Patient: sex F, age 40
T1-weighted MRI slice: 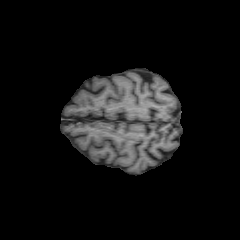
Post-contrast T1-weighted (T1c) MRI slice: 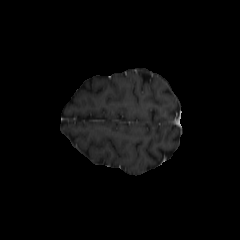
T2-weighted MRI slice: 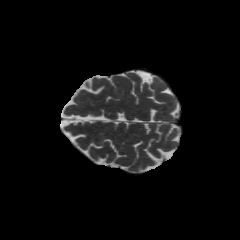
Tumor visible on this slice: no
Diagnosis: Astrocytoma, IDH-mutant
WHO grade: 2